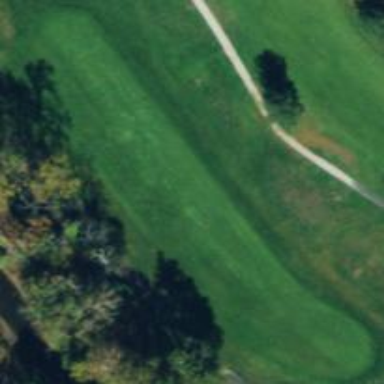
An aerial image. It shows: Golf fairway surrounded by grass.